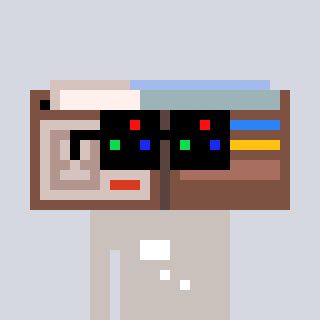
a pixel art character with square black sunglasses, a wallet-shaped head and a foggrey-colored body on a cool background